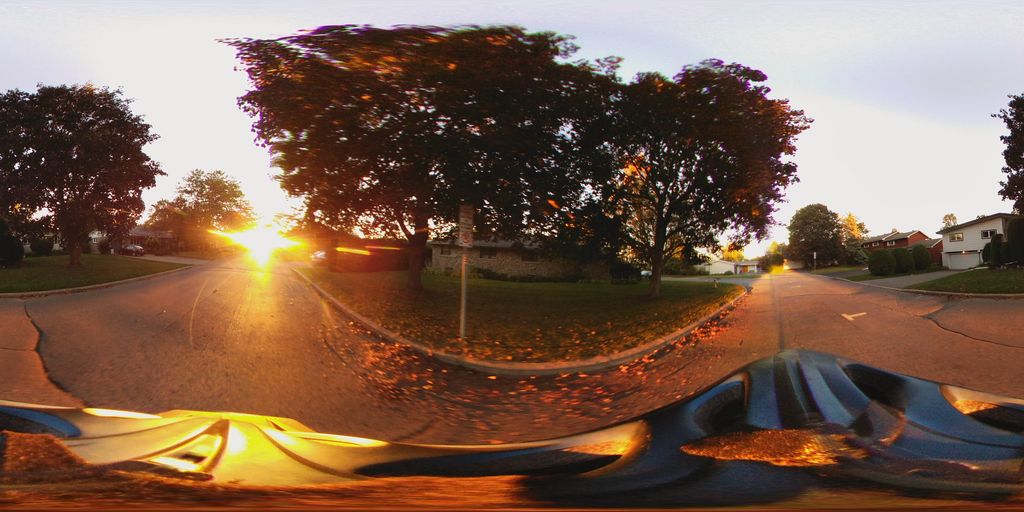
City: ottawa-gatineau